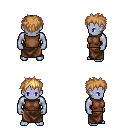
a pixel art fantasy rpg character, male body template, dark elf, purple skin, brown sleeveless shirt, robe skirt, light blonde bedhead hairstyle, four views (front, back, left, right), 2x2 character sprite sheet, small pixel art, hard edges, no anti-aliasing